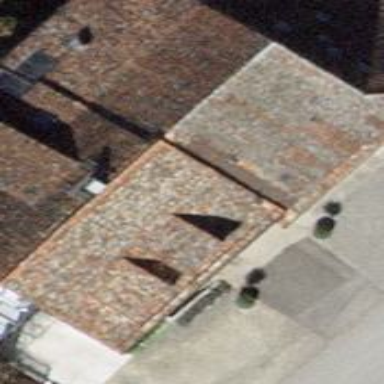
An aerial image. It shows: Rosy brown roof and white and brown house.